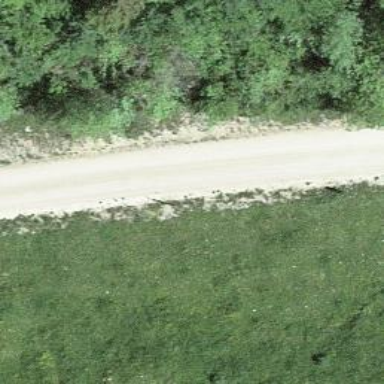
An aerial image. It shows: Unclassified road.